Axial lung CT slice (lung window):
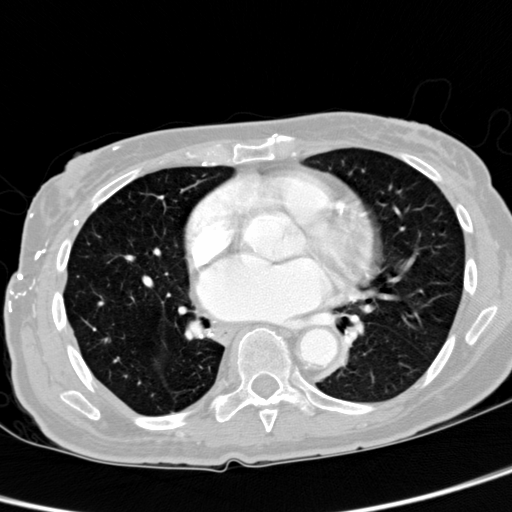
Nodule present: no